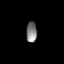
Tissue: prostate
Cell type: Fibroblasts
Senescence score: 0.6937
Nuclear area (px): 211
Mean DAPI intensity: 128.877